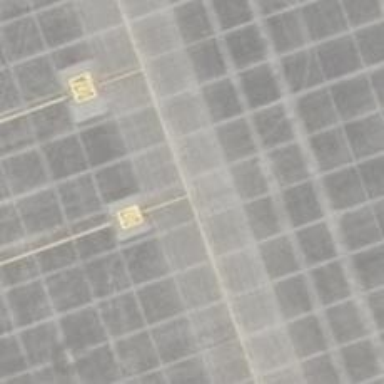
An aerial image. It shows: Parking position at the airport with concrete surface.